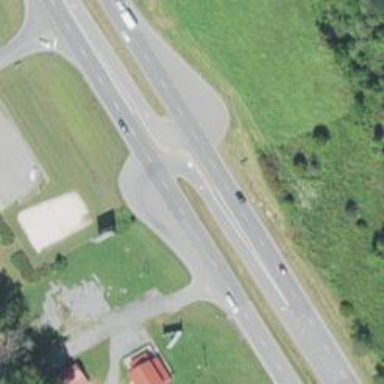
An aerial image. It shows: Trunk link highway.